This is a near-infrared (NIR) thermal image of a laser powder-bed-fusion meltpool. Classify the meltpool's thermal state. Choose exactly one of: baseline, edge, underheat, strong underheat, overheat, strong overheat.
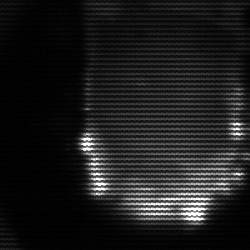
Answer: baseline